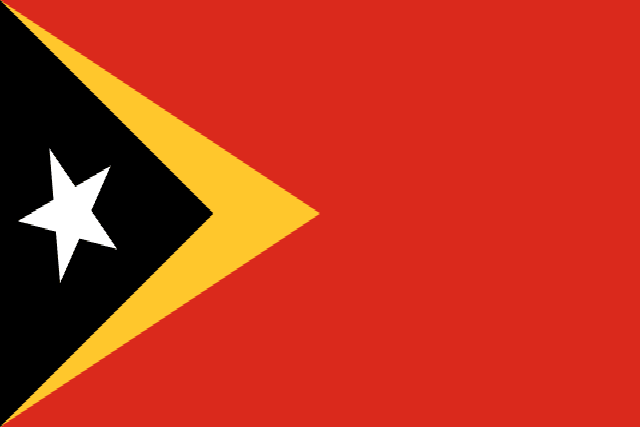
Country: Timor-Leste
Country code: tl